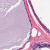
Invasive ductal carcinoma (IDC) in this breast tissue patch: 0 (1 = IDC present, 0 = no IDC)